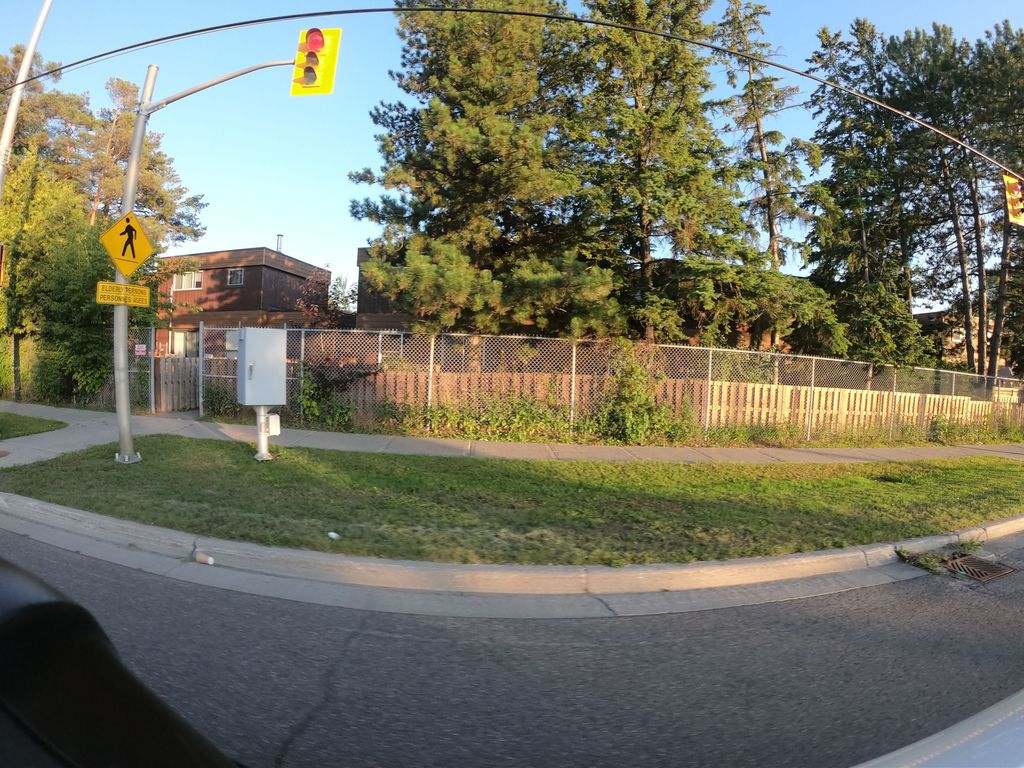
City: ottawa-gatineau